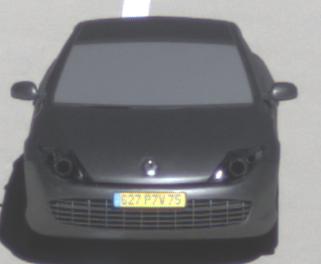
Make: Renault
Model: Laguna Coupé TCe 170
Detailed model: Laguna (III) Coupé
Model produced from: 2010/11
Model produced until: 2011/05
Doors: 2
Color: gray
Road condition: dry road
Daytime: midday
Contrast: high contrast